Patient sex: F
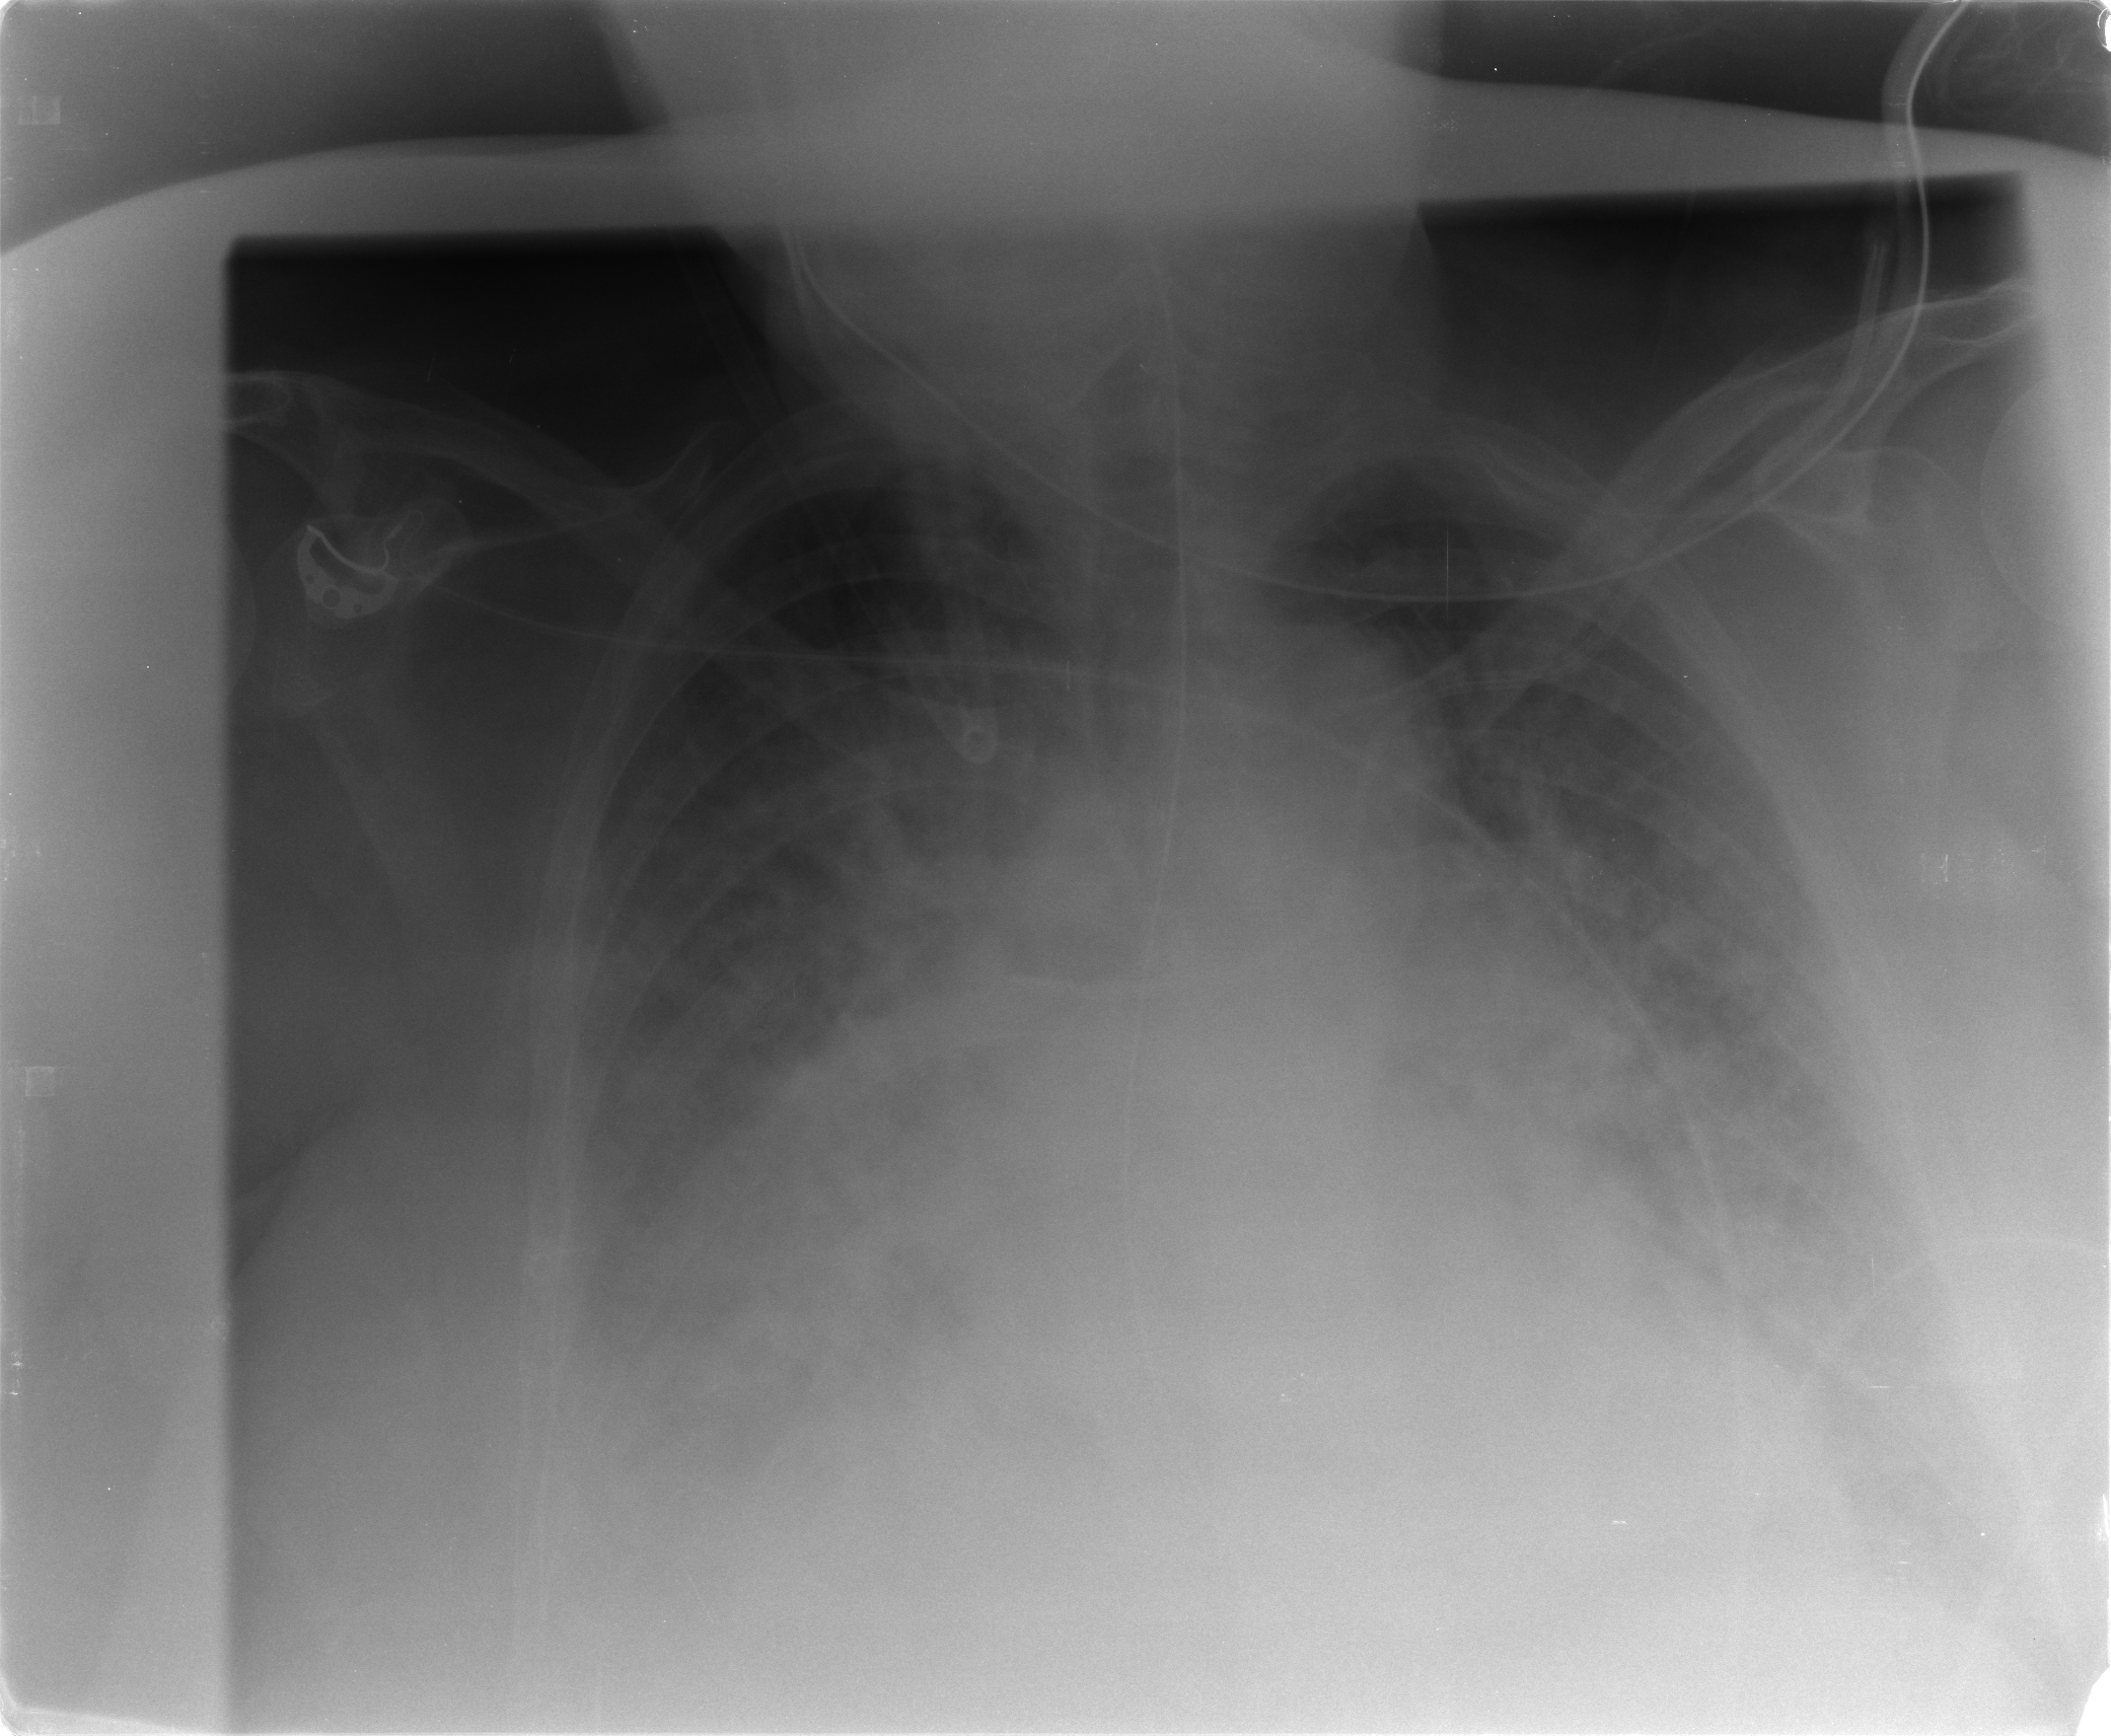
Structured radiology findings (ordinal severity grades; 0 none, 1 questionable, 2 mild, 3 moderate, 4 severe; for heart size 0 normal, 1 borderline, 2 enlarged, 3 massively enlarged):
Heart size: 2
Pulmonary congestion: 4
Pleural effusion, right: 3
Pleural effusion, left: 3
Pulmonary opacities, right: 4
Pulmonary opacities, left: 4
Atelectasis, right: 3
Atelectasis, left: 3